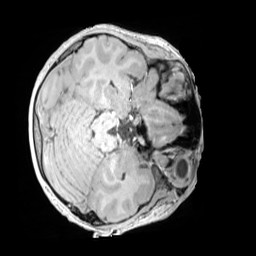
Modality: MP2RAGE
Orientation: axial
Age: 12
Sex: male
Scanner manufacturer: siemens
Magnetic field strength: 3 T
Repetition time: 4 s
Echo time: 0.00303 s